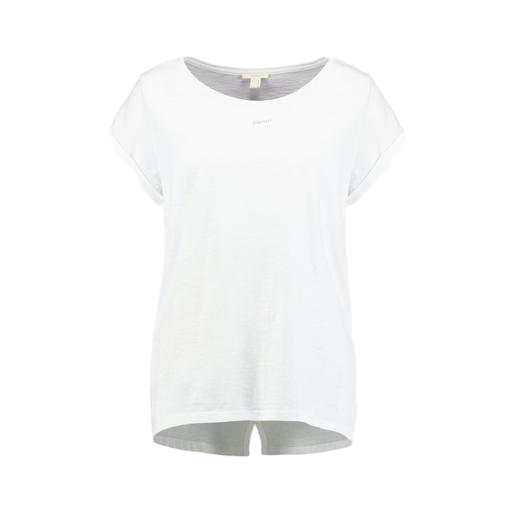
white petite t-shirt only macy, white relaxed fit t-shirt, white petite boat-neck t-shirt only macy, white background